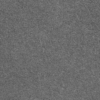
Label: dusty